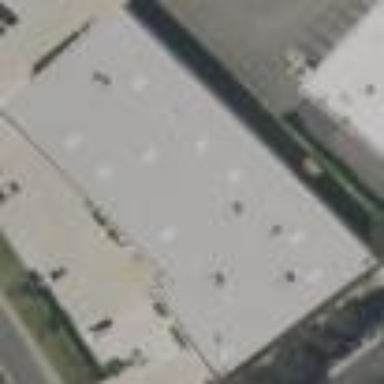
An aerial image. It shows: Commercial building.